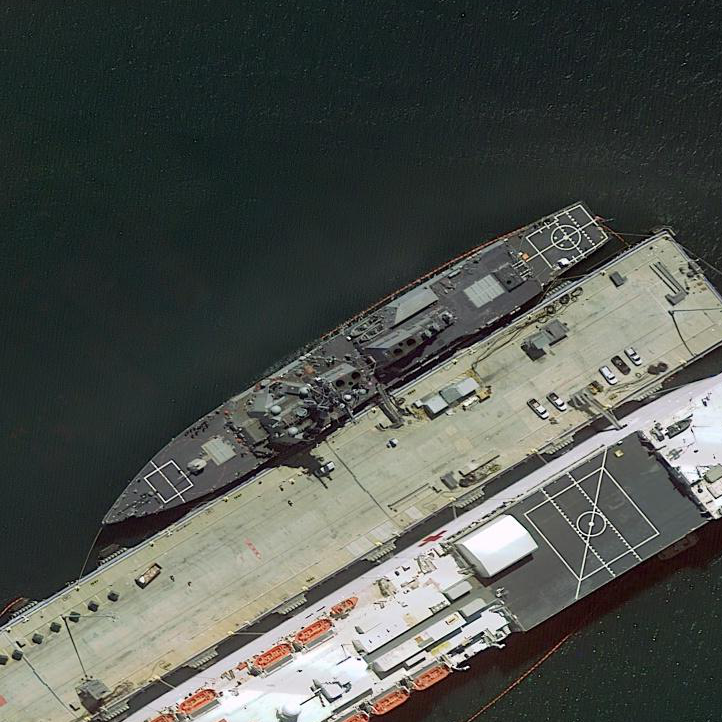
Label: destroyer